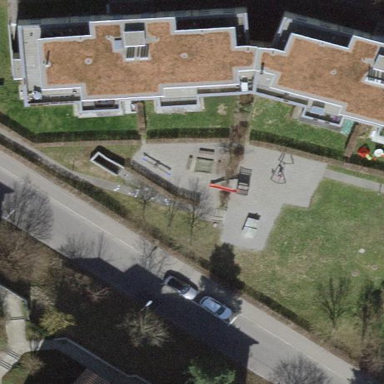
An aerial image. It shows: Playground area for leisure land.